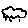
Label: cloud